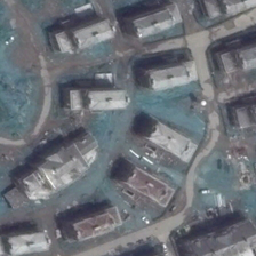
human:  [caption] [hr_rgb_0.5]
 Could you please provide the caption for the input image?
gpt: Some houses are located on a large forest air.

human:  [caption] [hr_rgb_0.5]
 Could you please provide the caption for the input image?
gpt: Some houses are in large areas.

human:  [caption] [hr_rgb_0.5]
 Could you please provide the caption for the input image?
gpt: Some houses are located in a large wooded area.

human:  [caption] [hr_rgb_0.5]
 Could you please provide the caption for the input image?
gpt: Some houses are situated in a large forest.

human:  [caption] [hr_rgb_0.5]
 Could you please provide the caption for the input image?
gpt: Some houses are located on a large forest air.